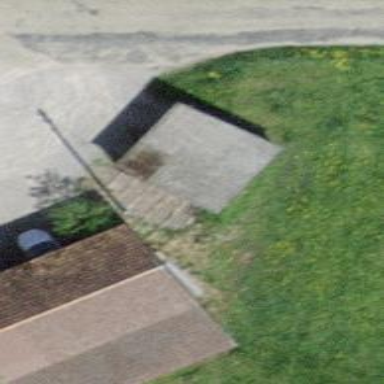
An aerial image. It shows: Garage building.